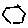
Label: hexagon